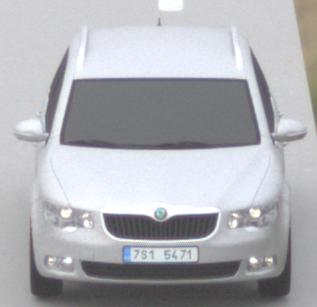
Make: Skoda
Model: Superb Combi 1.4 TSI
Detailed model: Superb (II) Combi
Model produced from: 2010/01
Model produced until: 2011/10
Doors: 5
Color: white
Road condition: dry road
Daytime: morning or afternoon
Contrast: low contrast